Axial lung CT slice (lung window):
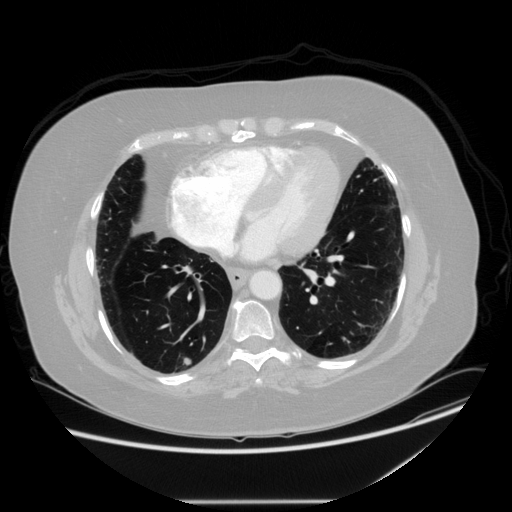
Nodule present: yes
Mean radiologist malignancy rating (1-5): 3.5